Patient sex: M
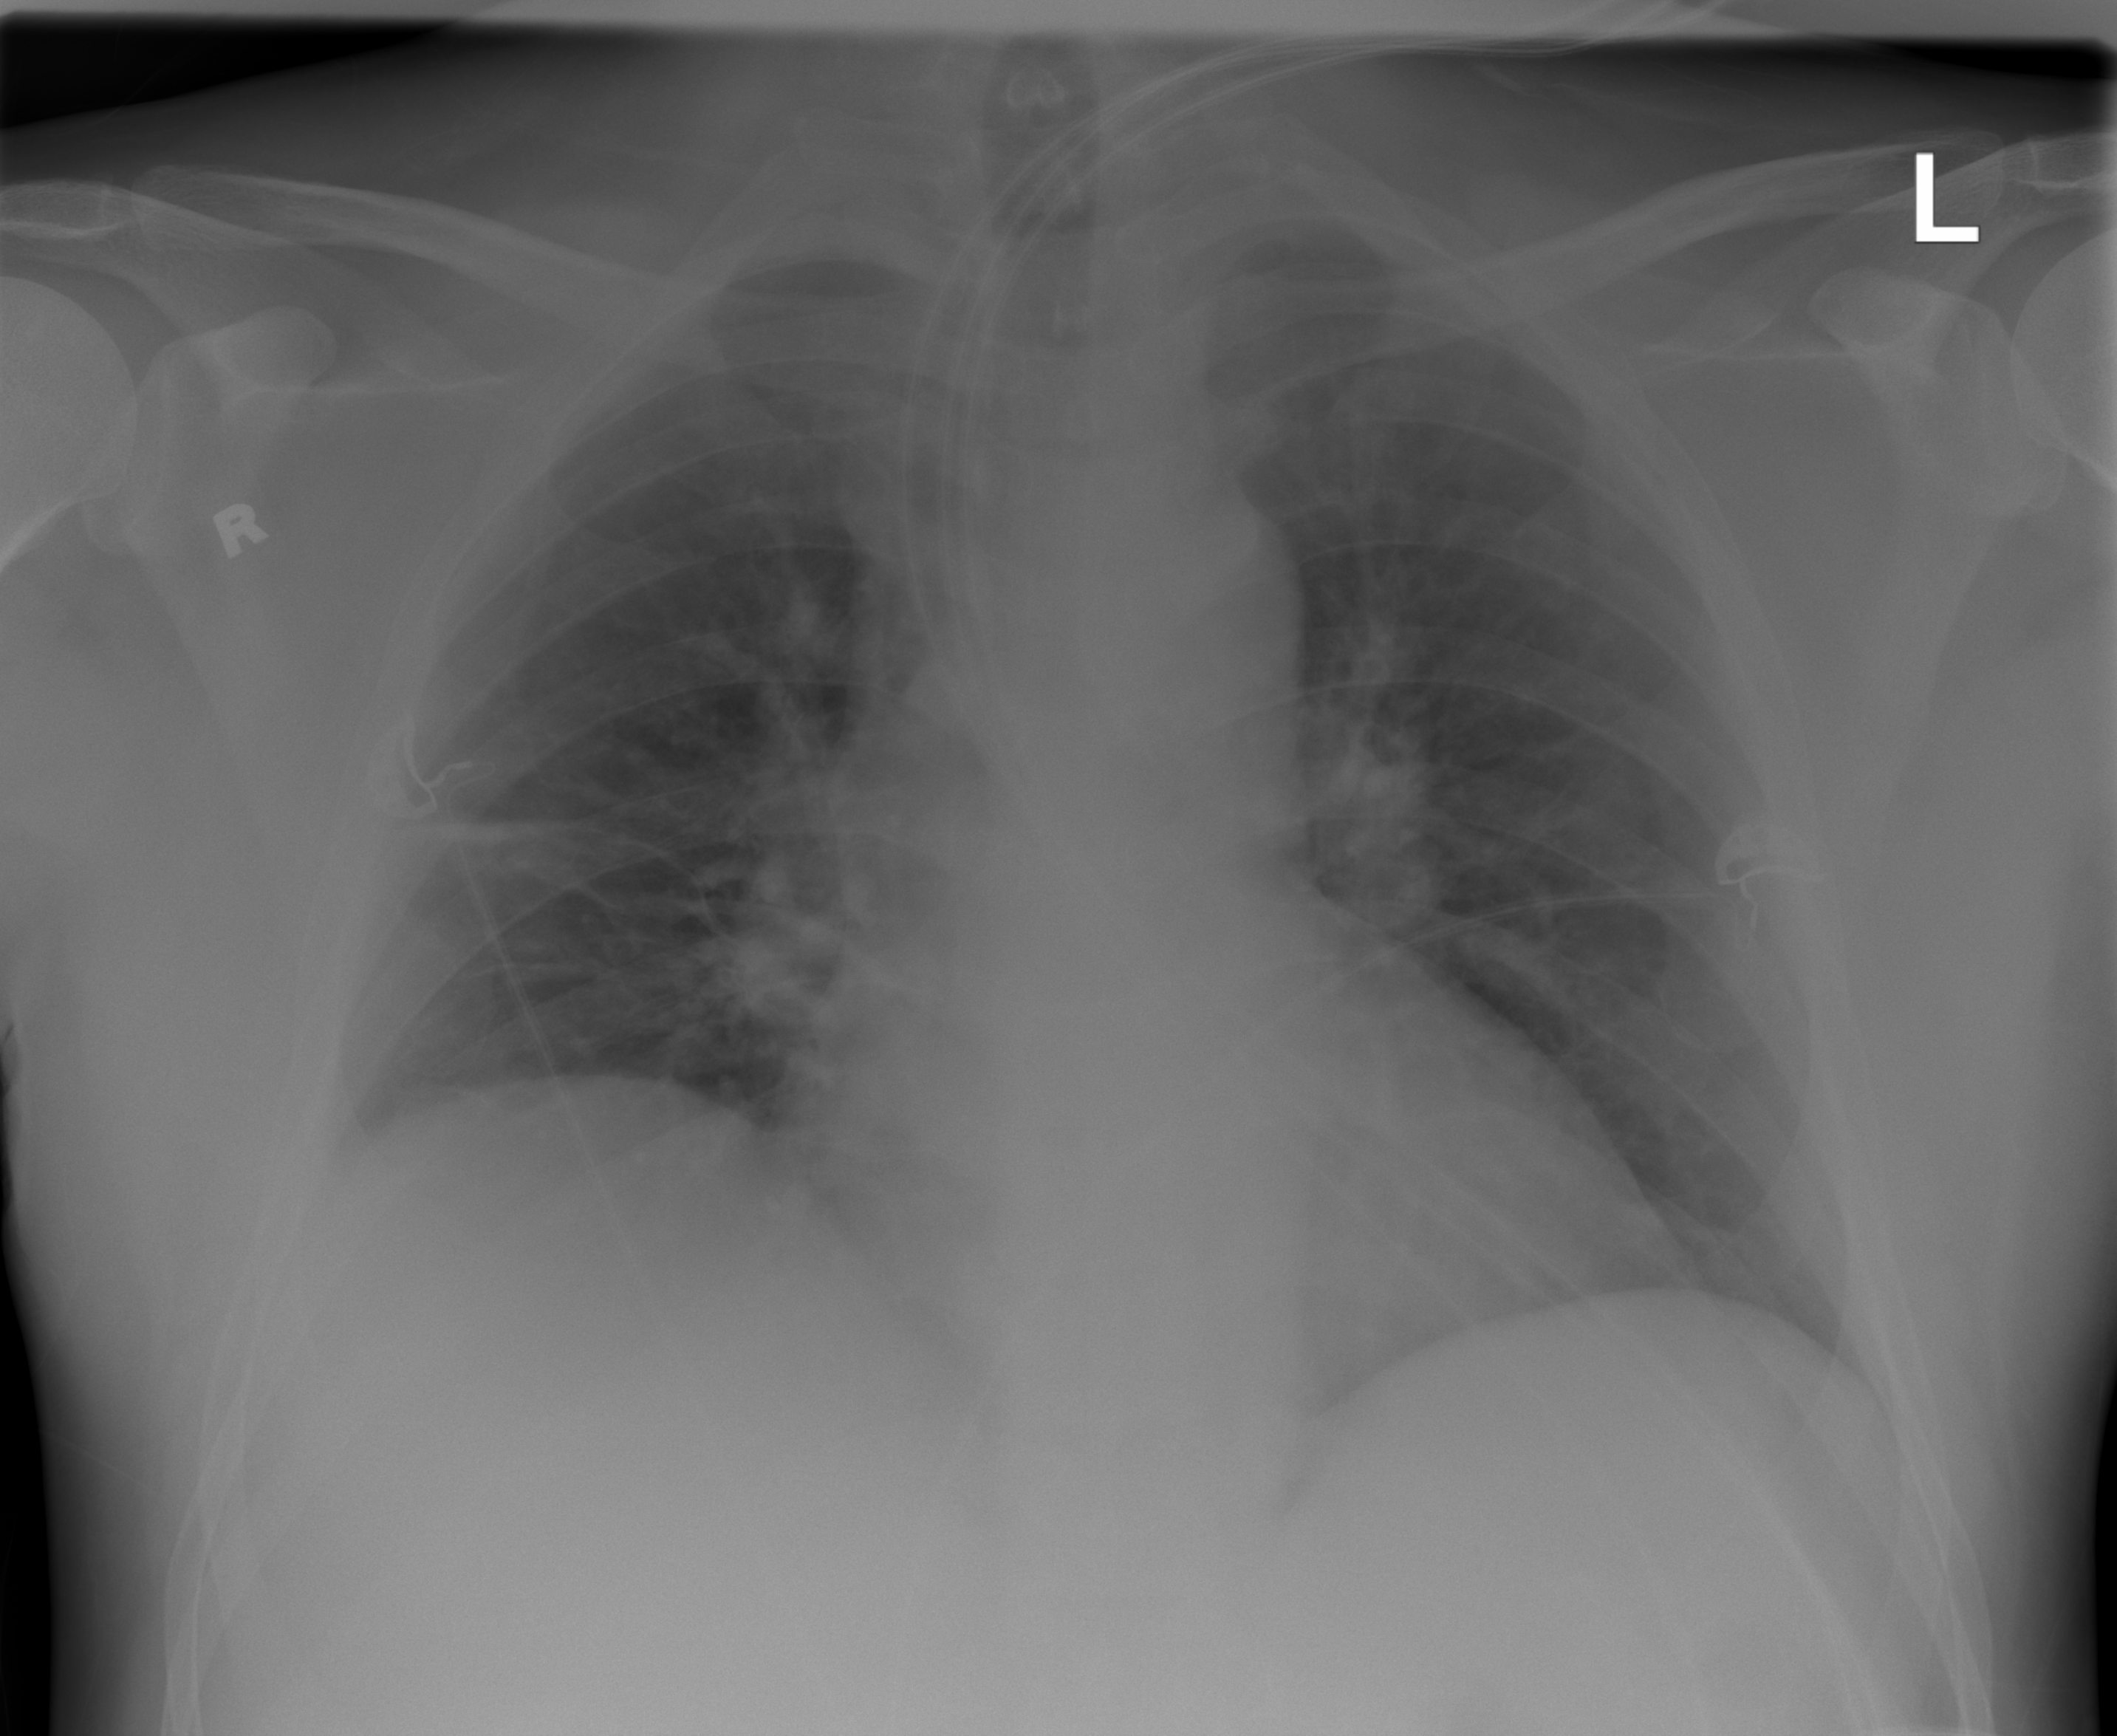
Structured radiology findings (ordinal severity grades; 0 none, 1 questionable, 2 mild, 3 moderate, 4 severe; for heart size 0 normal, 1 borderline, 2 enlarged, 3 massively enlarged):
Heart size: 1
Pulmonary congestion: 0
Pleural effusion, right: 0
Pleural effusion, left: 0
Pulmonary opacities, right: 0
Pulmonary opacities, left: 0
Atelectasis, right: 2
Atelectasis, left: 2